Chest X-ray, PA view. Patient: 41 years old, sex F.
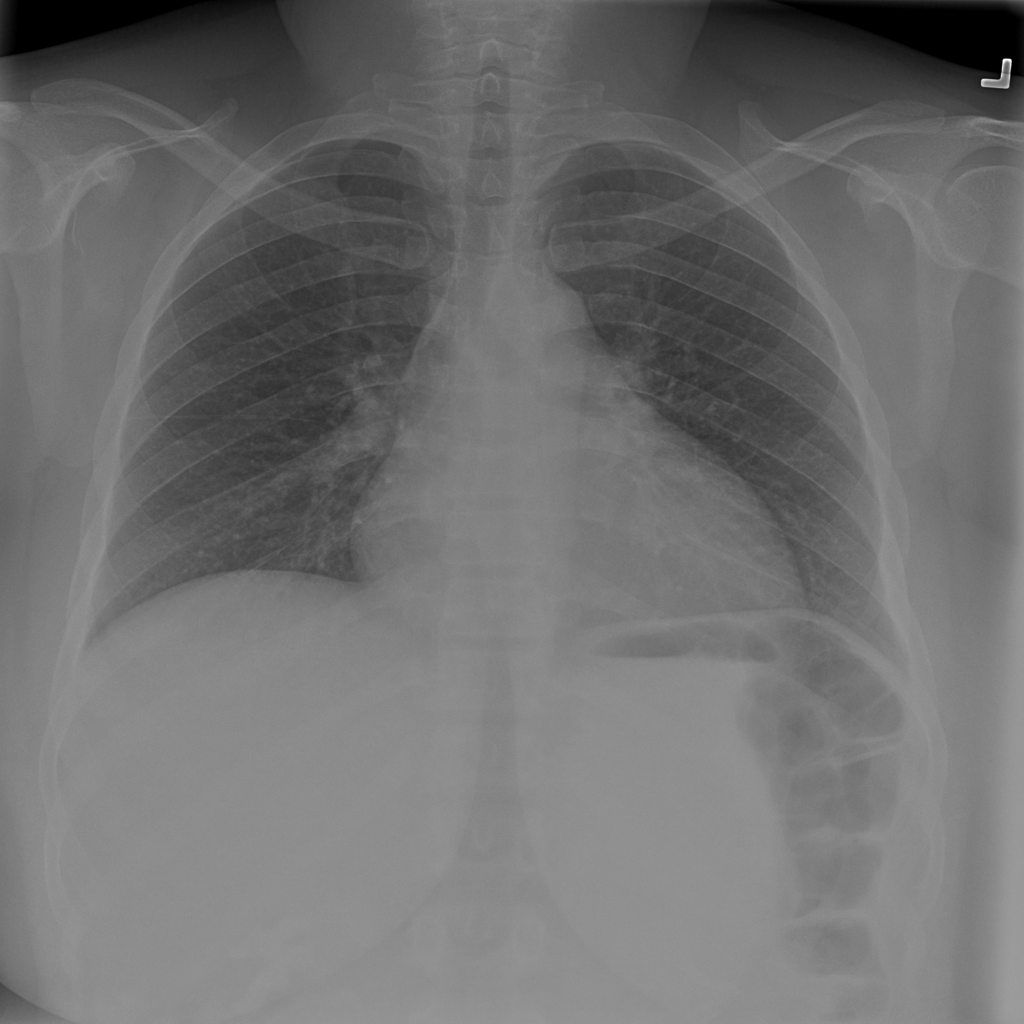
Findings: Cardiomegaly, Effusion